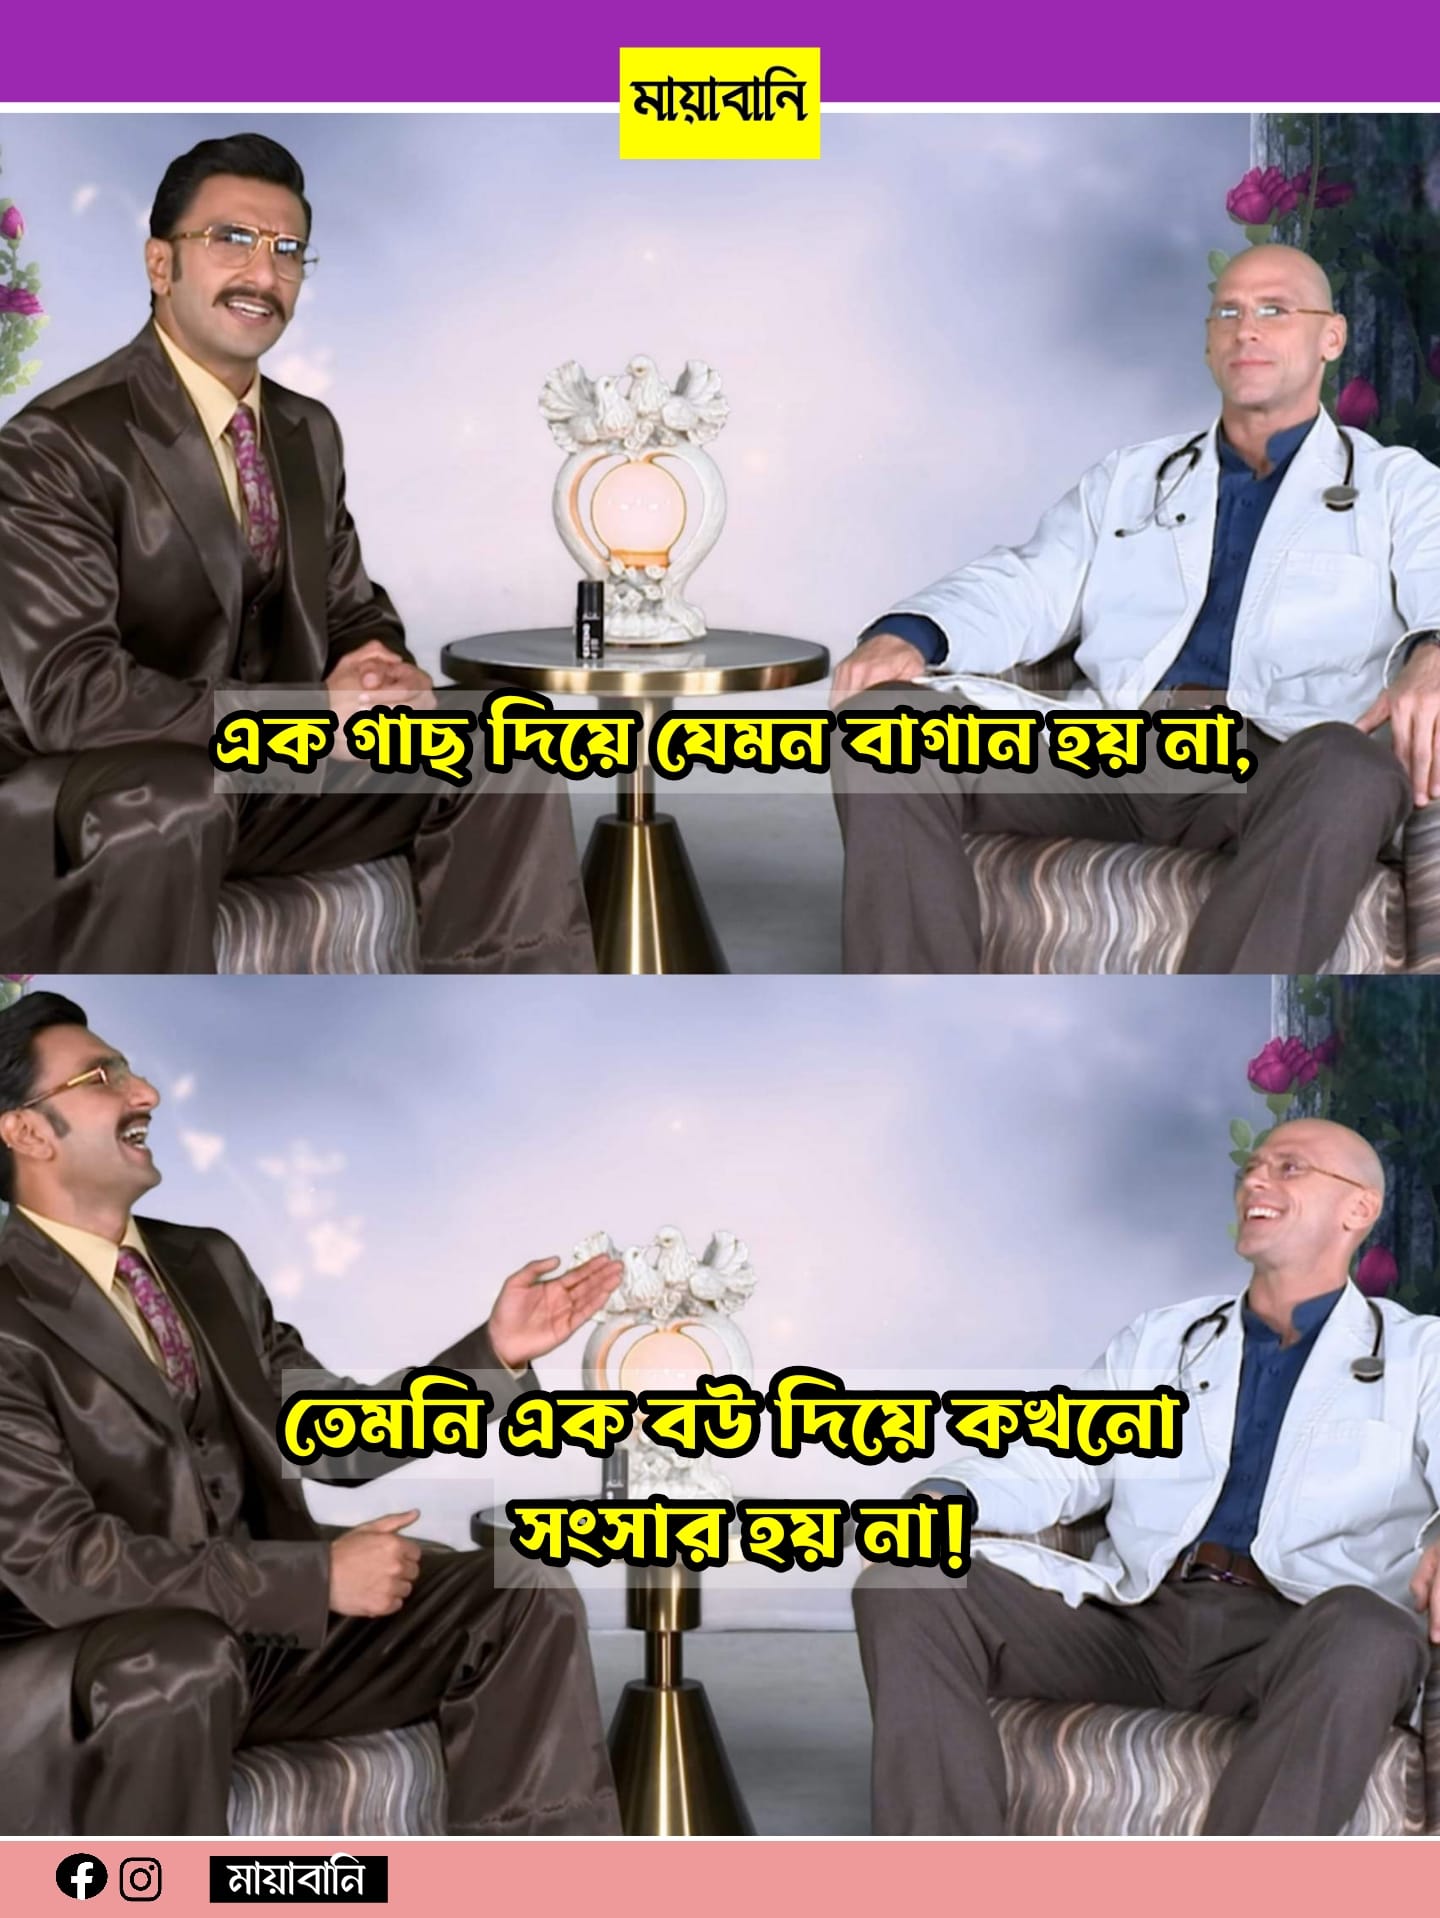
Text: এক গাছ দিয়ে যেমন বাগান হয়না তেমনি এক বউ দিয়ে কখনো সংসার হয়না
Label: Non Hate